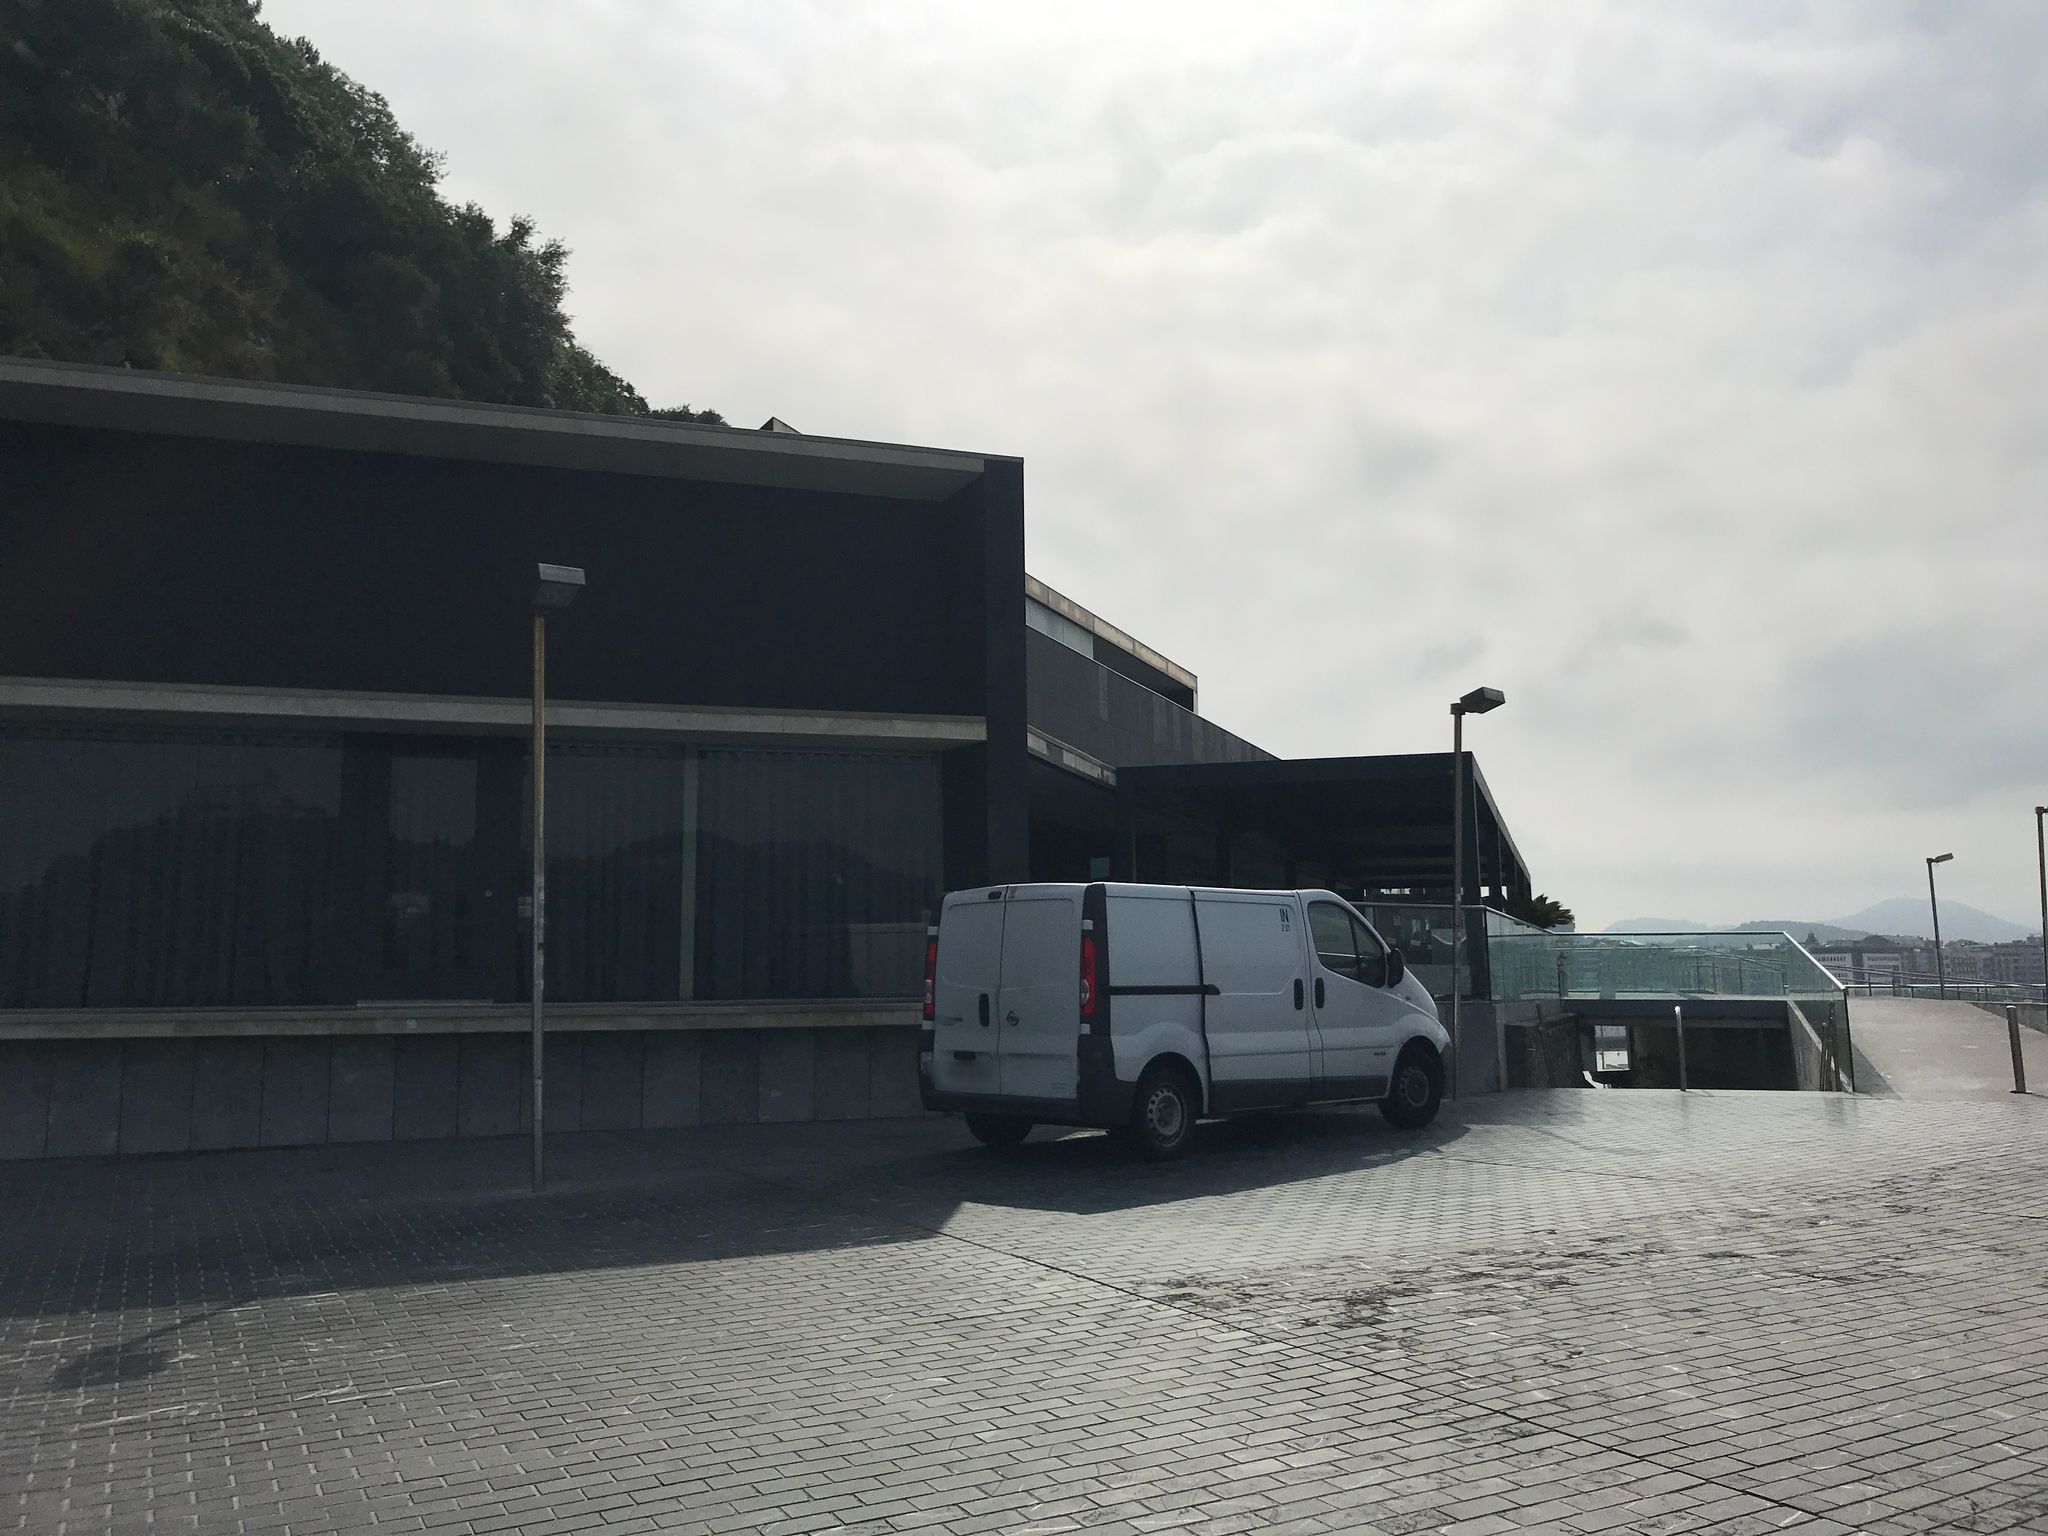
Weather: snowy
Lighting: day
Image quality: good
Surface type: walking surface
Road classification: footway, elevator
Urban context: urban centre
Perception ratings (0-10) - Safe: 3.13, Lively: 3.76, Beautiful: 8.78, Boring: 8.29, Depressing: 8.73, Wealthy: 2.64